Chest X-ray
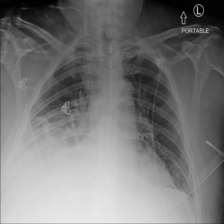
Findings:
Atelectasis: positive
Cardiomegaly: negative
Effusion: positive
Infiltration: positive
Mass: negative
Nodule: negative
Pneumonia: negative
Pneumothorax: negative
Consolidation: negative
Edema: negative
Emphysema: negative
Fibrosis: negative
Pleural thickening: negative
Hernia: negative